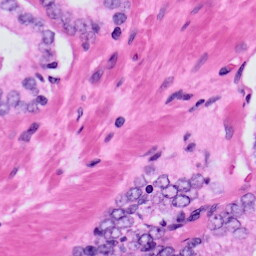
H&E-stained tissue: Prostate